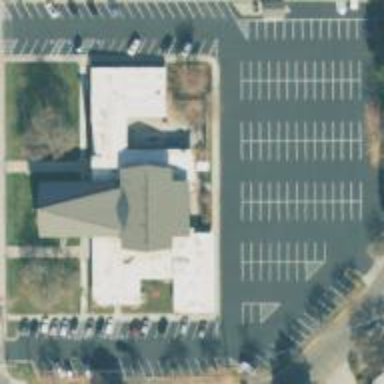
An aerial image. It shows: Parking area.